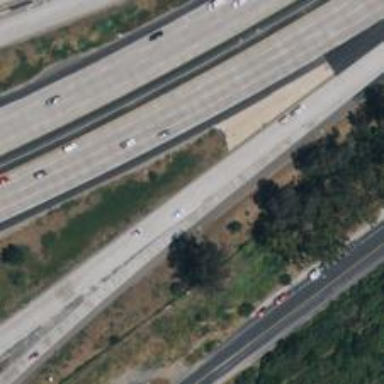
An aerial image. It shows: Motorway link.